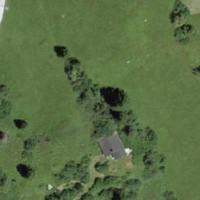
EUNIS habitat code: 26
Species observed at this site:
Dryas octopetala